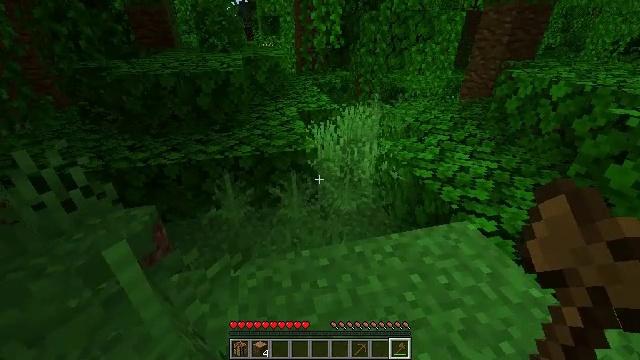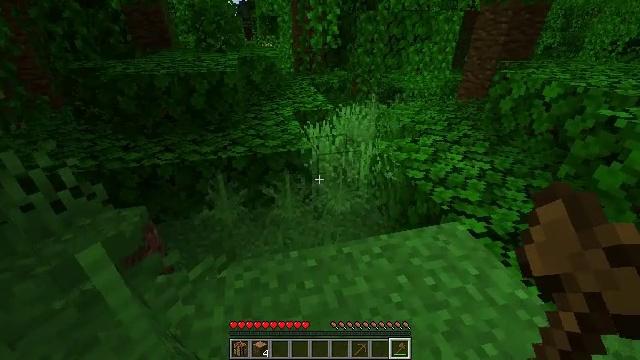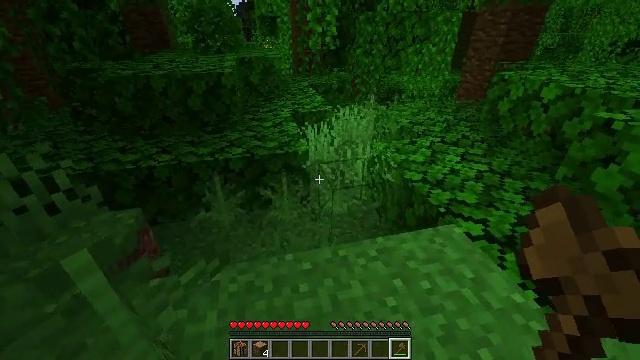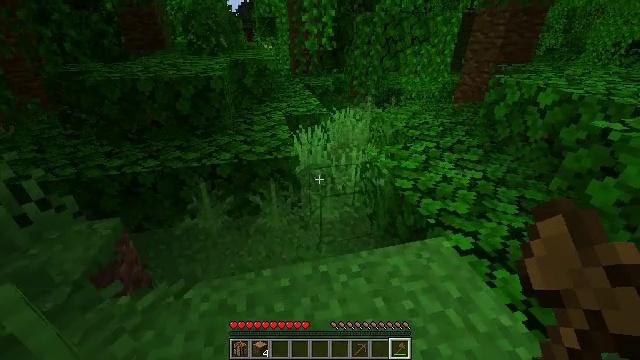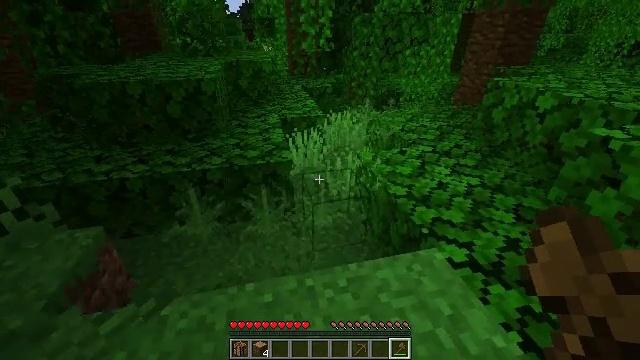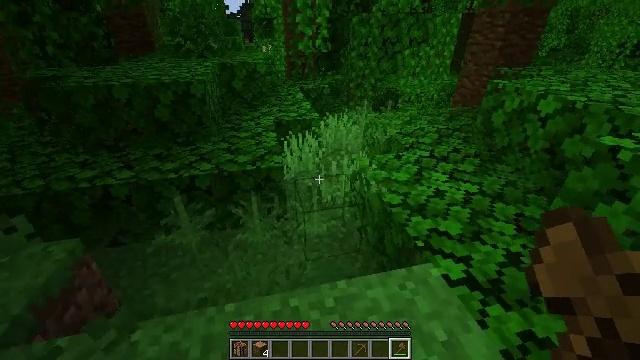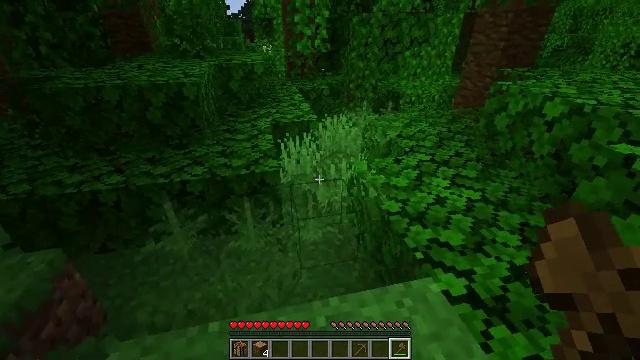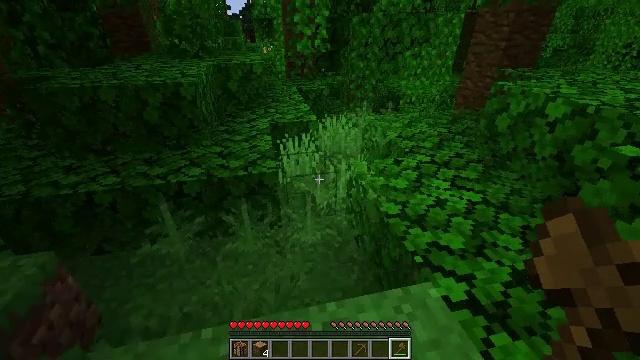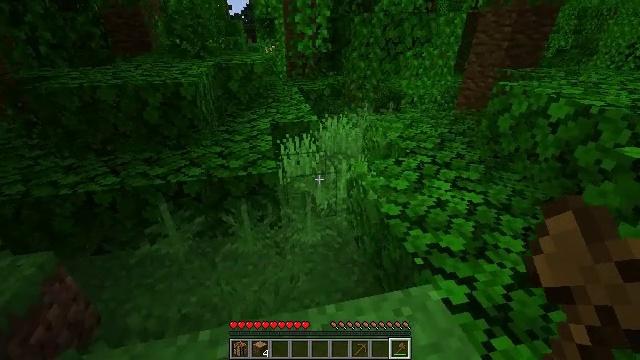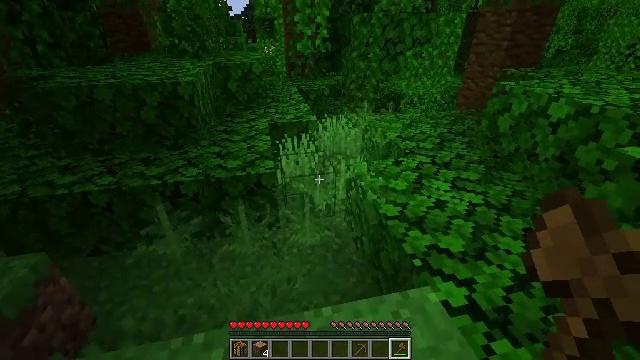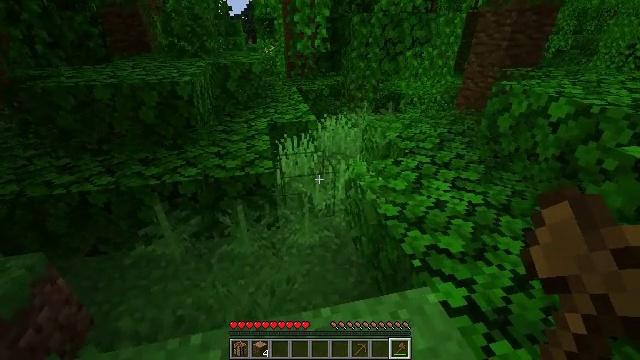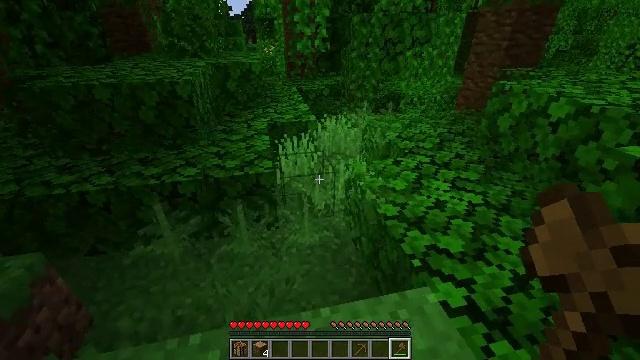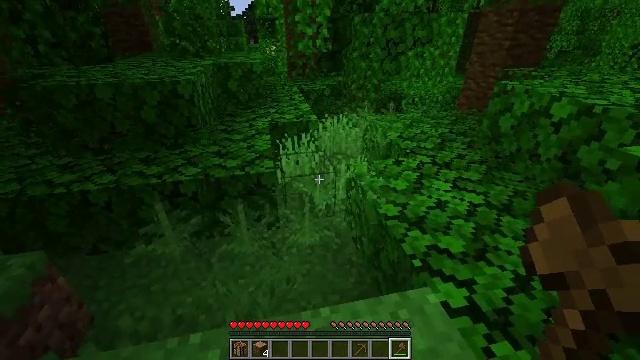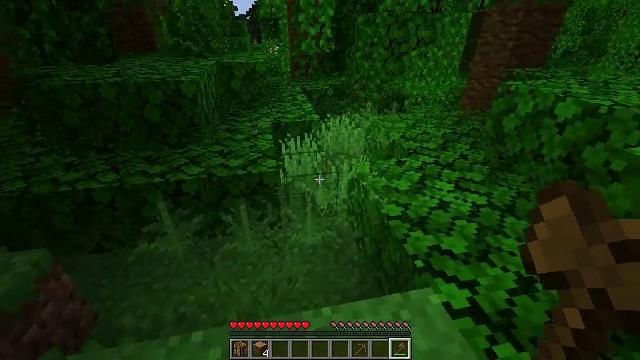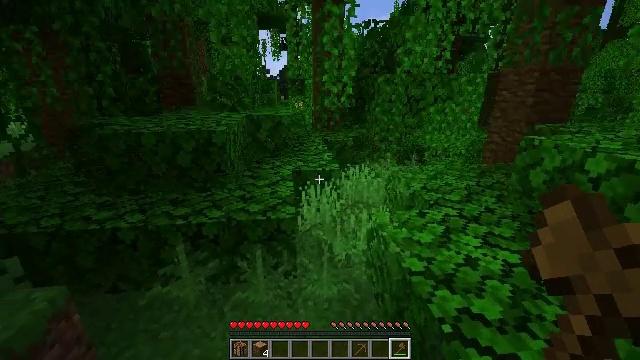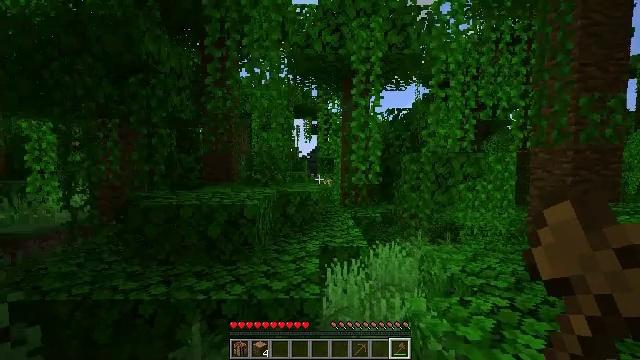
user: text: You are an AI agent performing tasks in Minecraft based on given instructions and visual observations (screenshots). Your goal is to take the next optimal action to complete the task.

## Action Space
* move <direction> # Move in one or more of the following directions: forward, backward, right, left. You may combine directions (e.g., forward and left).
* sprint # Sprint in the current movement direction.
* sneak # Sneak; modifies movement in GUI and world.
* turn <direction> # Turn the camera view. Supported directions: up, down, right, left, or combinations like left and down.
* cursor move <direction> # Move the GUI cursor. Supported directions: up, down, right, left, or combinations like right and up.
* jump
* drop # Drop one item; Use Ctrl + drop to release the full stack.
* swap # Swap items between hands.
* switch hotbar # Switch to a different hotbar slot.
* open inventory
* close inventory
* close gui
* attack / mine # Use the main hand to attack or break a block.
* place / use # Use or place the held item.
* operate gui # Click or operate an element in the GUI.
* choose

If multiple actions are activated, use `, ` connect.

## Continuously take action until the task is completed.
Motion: motion action
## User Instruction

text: Break oak leaves from the trees.
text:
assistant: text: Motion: move right
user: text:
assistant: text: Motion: move forward and move right
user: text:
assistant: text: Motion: move forward and move right
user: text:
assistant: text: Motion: move forward and move right
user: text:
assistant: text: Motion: move forward
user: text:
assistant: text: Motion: no_op
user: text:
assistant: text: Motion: no_op
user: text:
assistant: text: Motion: no_op
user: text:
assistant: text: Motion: no_op
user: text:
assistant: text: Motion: no_op
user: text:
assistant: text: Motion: no_op
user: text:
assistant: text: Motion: no_op
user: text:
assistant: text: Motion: no_op
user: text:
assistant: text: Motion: turn left and up
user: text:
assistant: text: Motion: turn left and up
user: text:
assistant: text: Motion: turn left and up
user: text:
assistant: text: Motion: turn left and up
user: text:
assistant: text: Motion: turn left and up
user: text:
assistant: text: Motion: turn left and up
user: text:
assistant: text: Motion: no_op
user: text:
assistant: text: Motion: no_op
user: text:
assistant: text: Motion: no_op
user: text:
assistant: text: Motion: no_op
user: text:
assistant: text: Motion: no_op
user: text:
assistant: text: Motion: no_op
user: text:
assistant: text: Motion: no_op
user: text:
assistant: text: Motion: move right
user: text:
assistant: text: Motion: move right
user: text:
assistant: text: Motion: move right
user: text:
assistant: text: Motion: move forward and move right